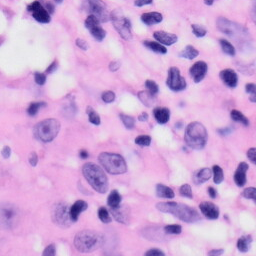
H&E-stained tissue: Skin